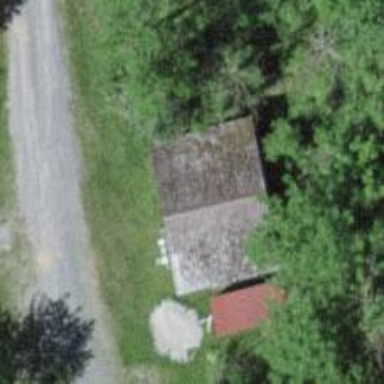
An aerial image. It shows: Shed.